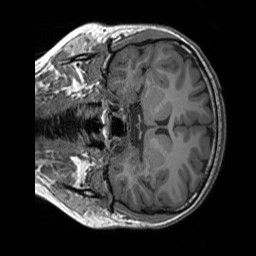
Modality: T1w
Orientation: coronal
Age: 23
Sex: female
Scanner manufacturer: siemens
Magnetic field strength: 3 T
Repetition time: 1.9 s
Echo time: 0.00252 s